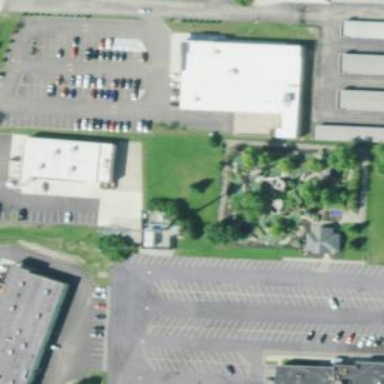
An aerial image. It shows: Miniature golf leisure land.